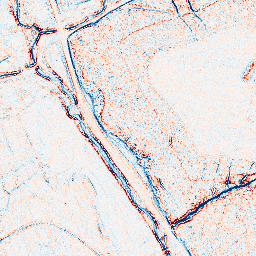
Category: edge_preserving
Decomposition family: anisotropic_diffusion
Decomposition parameters: iterations: 10
kappa: 10
gamma: 0.05
Upsampling method: quartic
Upsampling parameters: scale: 4
Upsampling scale: 4